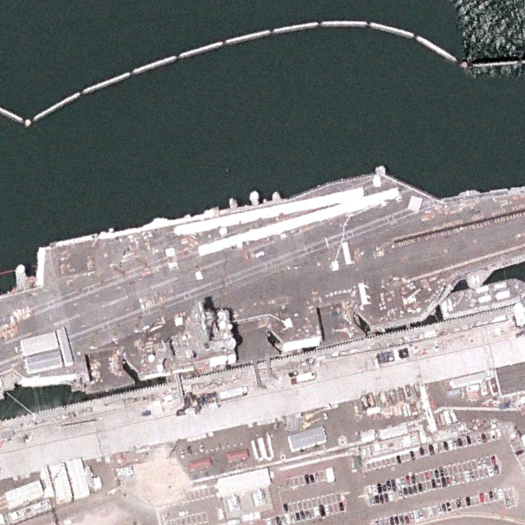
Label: Nimitz-class_aircraft_carrier